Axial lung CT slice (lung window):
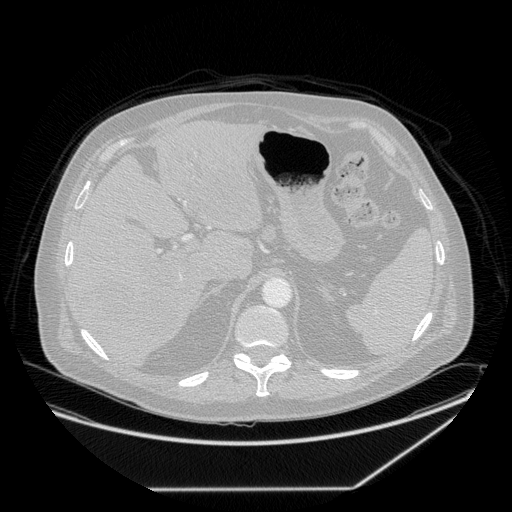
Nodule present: no